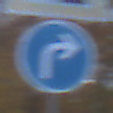
Verkehrszeichen: VorgeschriebeneFahrtrichtungRechts
Zusatzzeichen oben: Arbeitsstelle
Umgebung: Outdoor, Nature
Tageszeit: SunriseSunset
Wetter: PartlyCloudy
Licht: Natural
Jahreszeit: Autumn
Kontrast: LowContrast